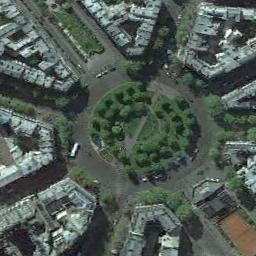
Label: roundabout